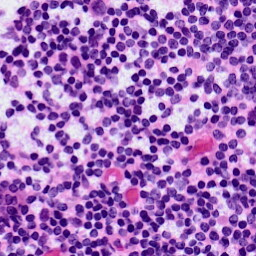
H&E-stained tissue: LymphNode